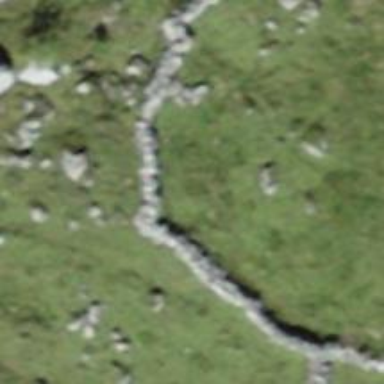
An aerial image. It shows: Wall is shown in the image.